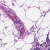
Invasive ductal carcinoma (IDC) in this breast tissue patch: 0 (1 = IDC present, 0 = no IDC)